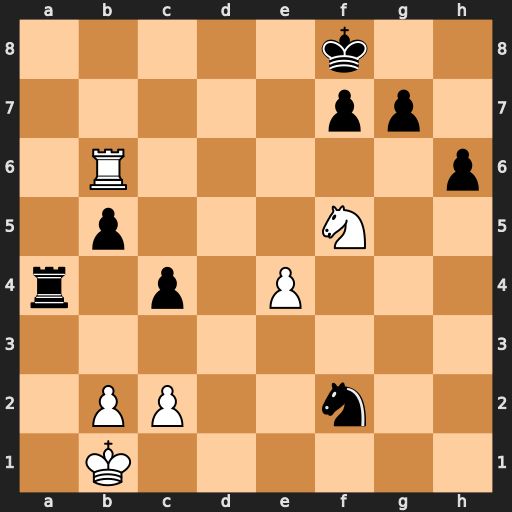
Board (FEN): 5k2/5pp1/1R5p/1p3N2/r1p1P3/8/1PP2n2/1K6
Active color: w
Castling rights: -
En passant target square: -
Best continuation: Rb8#